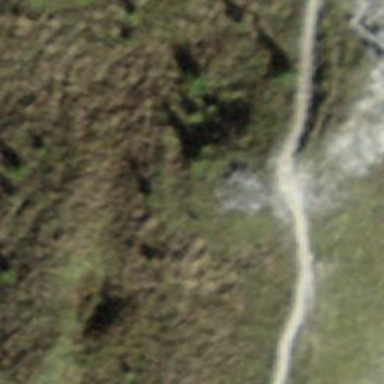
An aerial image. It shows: Route path.